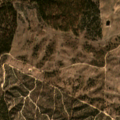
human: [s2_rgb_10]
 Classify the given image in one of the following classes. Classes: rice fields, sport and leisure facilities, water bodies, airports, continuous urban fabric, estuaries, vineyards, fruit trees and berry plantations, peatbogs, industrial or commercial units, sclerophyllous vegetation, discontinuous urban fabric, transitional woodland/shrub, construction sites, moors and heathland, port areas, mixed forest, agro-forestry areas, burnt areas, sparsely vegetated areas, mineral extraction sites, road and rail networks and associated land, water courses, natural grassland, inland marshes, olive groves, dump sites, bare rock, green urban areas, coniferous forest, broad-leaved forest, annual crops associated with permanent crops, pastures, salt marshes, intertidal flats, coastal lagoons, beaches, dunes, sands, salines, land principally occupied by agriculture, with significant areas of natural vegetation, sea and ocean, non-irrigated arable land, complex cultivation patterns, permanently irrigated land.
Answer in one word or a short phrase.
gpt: non-irrigated arable land, agro-forestry areas, broad-leaved forest, transitional woodland/shrub